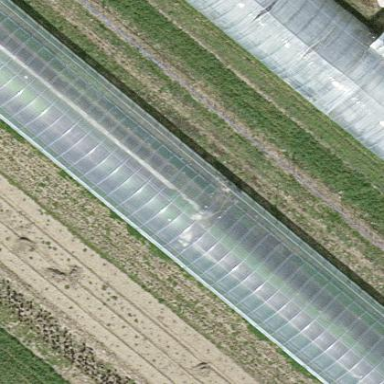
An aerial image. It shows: Greenhouse.